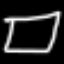
Label: square